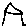
Label: house